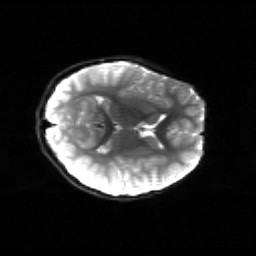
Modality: sbref
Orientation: axial
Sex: female
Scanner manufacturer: siemens
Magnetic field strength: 3 T
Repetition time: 5 s
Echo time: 0.071 s